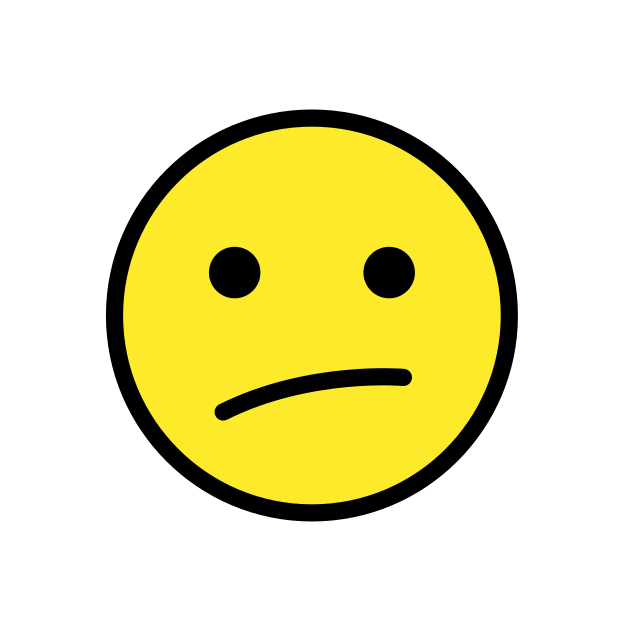
Emoji: 🫤
Name: face with diagonal mouth
Unicode: 0x1fae4